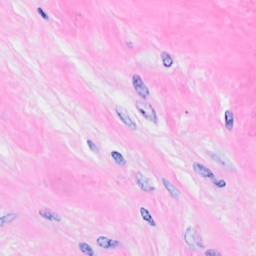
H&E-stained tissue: Breast